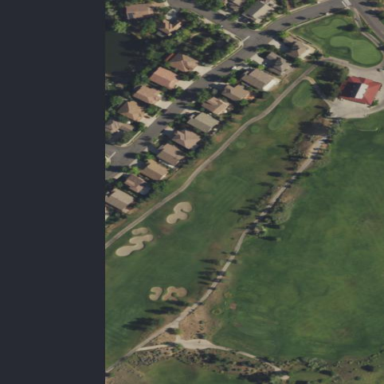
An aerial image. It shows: Area with grass used as rough in golf course.